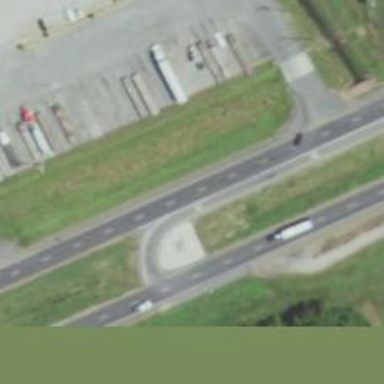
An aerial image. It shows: This image shows trunk highway that functions as expressway.